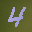
Label: 4